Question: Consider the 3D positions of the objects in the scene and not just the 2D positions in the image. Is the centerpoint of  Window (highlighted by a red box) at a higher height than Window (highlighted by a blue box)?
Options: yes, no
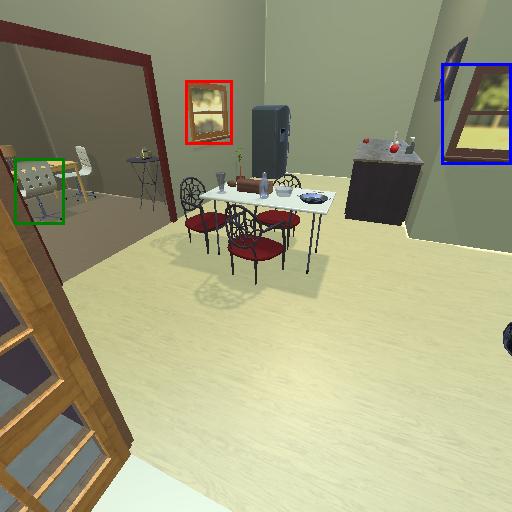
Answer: yes